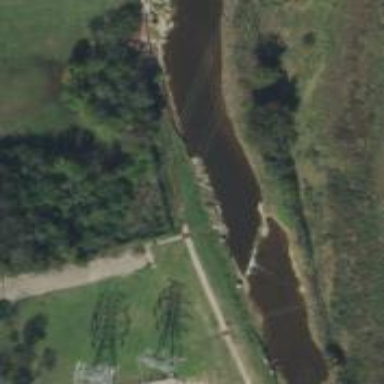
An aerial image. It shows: Weir along the waterway.